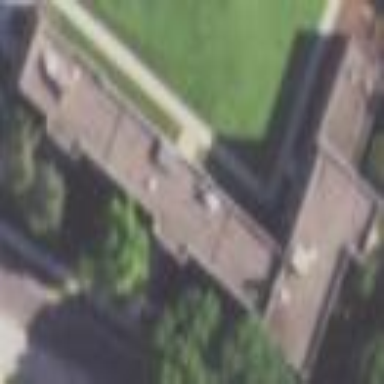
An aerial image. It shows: University building.